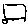
Label: car